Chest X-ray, PA view. Patient: 58 years old, sex M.
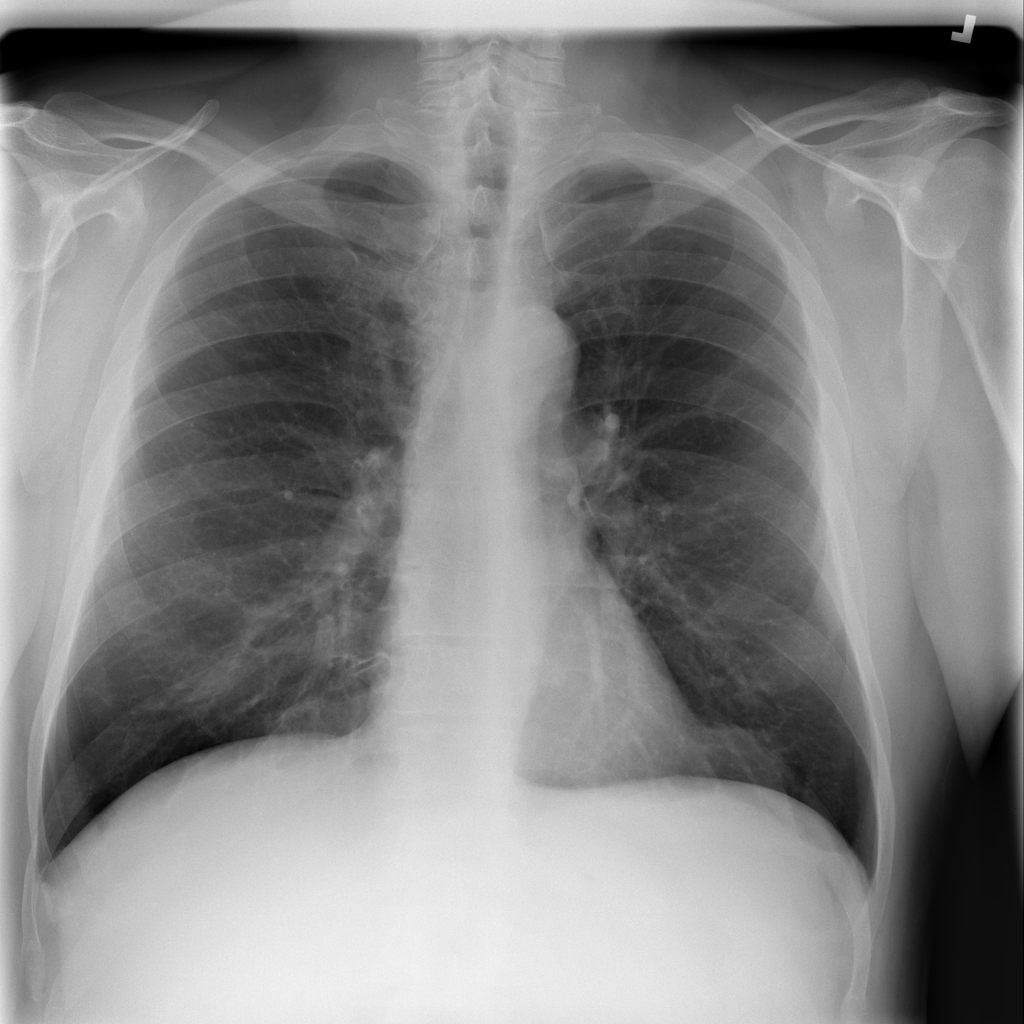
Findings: No Finding